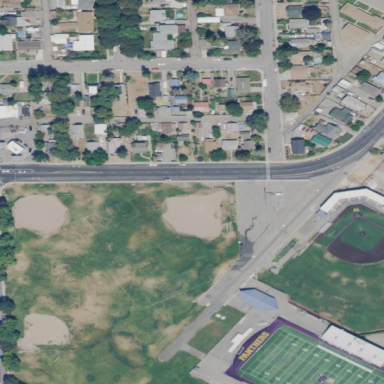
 and football activities under the leisure land category."